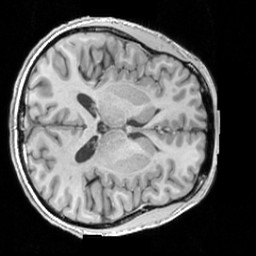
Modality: T1w
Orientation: axial
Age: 22
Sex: male
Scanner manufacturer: siemens
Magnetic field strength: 3 T
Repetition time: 1.63 s
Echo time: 0.00311 s